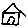
Label: house